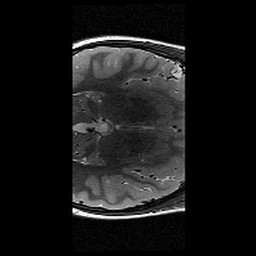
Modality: T2w
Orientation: axial
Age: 10
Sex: female
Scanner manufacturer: siemens
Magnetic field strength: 3 T
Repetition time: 9.23 s
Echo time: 0.067 s